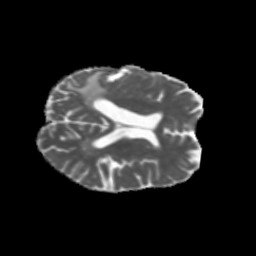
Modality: MD
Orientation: axial
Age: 58
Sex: female
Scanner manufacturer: siemens
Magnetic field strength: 3 T
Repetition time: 5.47 s
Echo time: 0.0854 s